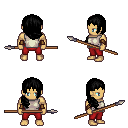
a pixel art fantasy rpg character, male body template, human, tanned skin, white sleeveless shirt, red pants, black right-swept hairstyle, cloth bracers, spear, four views (front, back, left, right), 2x2 character sprite sheet, small pixel art, hard edges, no anti-aliasing